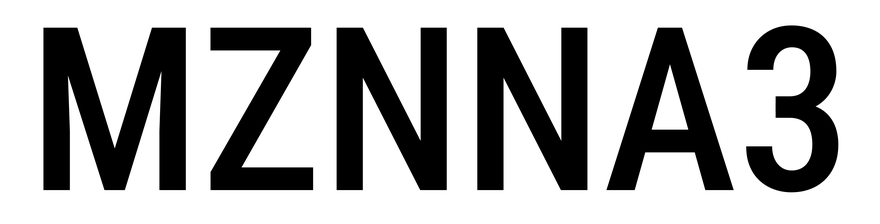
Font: Roboto_Condensed_Medium